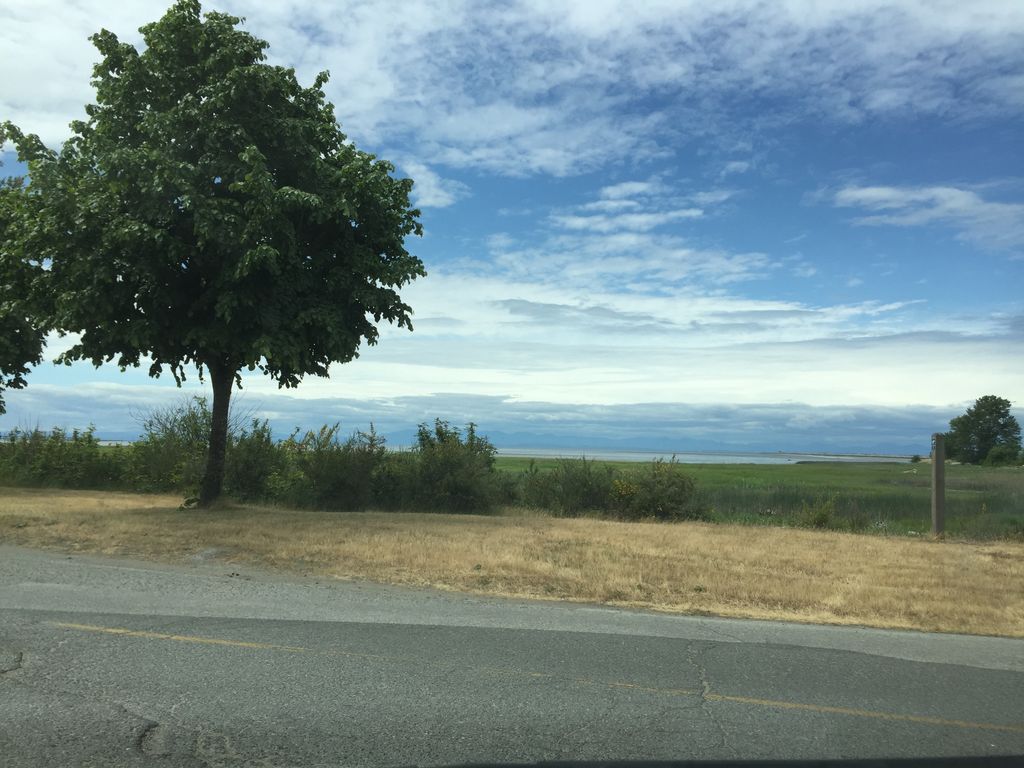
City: vancouver